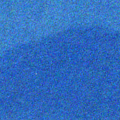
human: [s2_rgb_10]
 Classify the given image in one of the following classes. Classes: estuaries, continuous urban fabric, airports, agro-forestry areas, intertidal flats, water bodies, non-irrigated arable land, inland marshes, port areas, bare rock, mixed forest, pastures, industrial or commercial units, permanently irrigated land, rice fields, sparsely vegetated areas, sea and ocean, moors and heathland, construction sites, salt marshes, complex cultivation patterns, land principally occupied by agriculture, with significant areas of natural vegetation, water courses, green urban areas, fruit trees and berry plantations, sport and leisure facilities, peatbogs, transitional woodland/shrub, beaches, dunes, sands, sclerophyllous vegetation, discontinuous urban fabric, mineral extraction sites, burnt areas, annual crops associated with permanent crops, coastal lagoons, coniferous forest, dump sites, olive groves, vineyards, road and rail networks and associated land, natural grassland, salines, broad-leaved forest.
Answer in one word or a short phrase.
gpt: sea and ocean